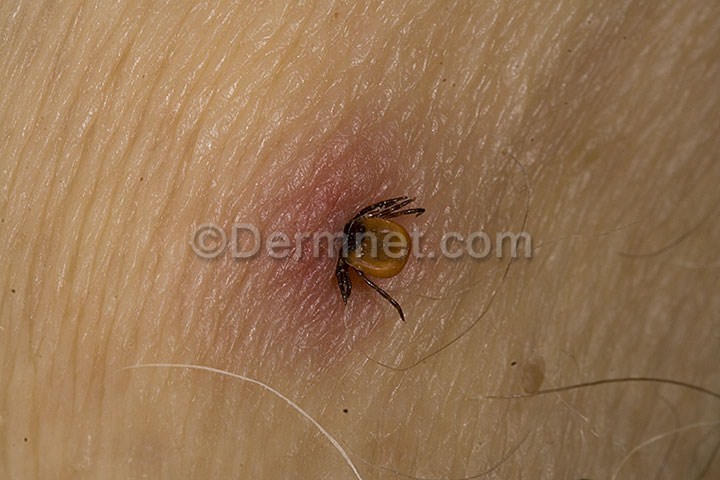
Disease: Scabies Lyme Disease and other Infestations and Bites